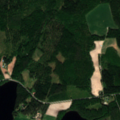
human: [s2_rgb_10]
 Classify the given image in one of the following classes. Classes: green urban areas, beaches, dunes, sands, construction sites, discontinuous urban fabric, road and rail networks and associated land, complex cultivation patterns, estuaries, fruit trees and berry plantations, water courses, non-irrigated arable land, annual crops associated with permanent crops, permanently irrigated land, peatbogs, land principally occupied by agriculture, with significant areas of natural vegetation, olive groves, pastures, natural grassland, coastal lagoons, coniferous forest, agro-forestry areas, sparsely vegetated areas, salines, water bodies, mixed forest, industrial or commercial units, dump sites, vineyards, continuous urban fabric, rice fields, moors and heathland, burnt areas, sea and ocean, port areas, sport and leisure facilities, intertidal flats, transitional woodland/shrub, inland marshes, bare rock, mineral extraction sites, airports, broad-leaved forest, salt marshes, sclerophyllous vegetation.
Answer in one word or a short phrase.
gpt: mixed forest, water bodies